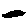
Label: line